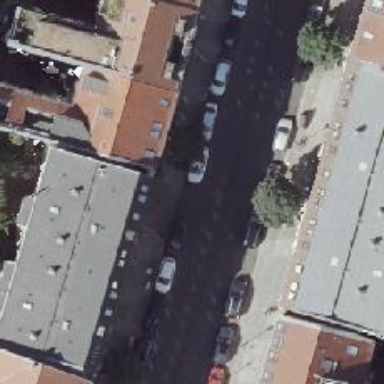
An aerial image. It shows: Parallel parking lane.